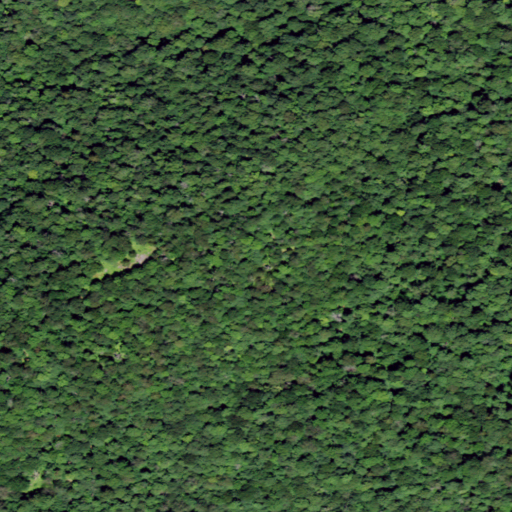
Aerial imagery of mountain in New York named Fort Noble Mountain containing only deciduous forest